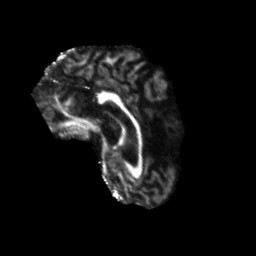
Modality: FA
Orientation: sagittal
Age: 53
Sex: female
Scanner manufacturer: siemens
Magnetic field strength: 3 T
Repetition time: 5.25 s
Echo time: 0.08 s